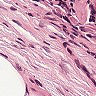
Metastatic tissue present: no